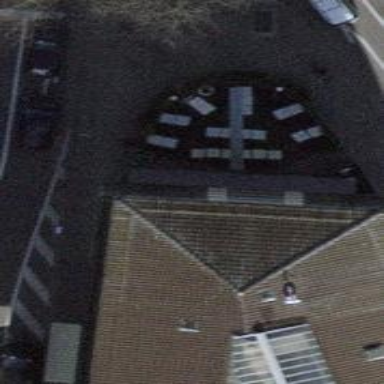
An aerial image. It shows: Restaurant.